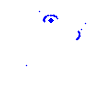
Particle: pion